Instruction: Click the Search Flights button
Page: home
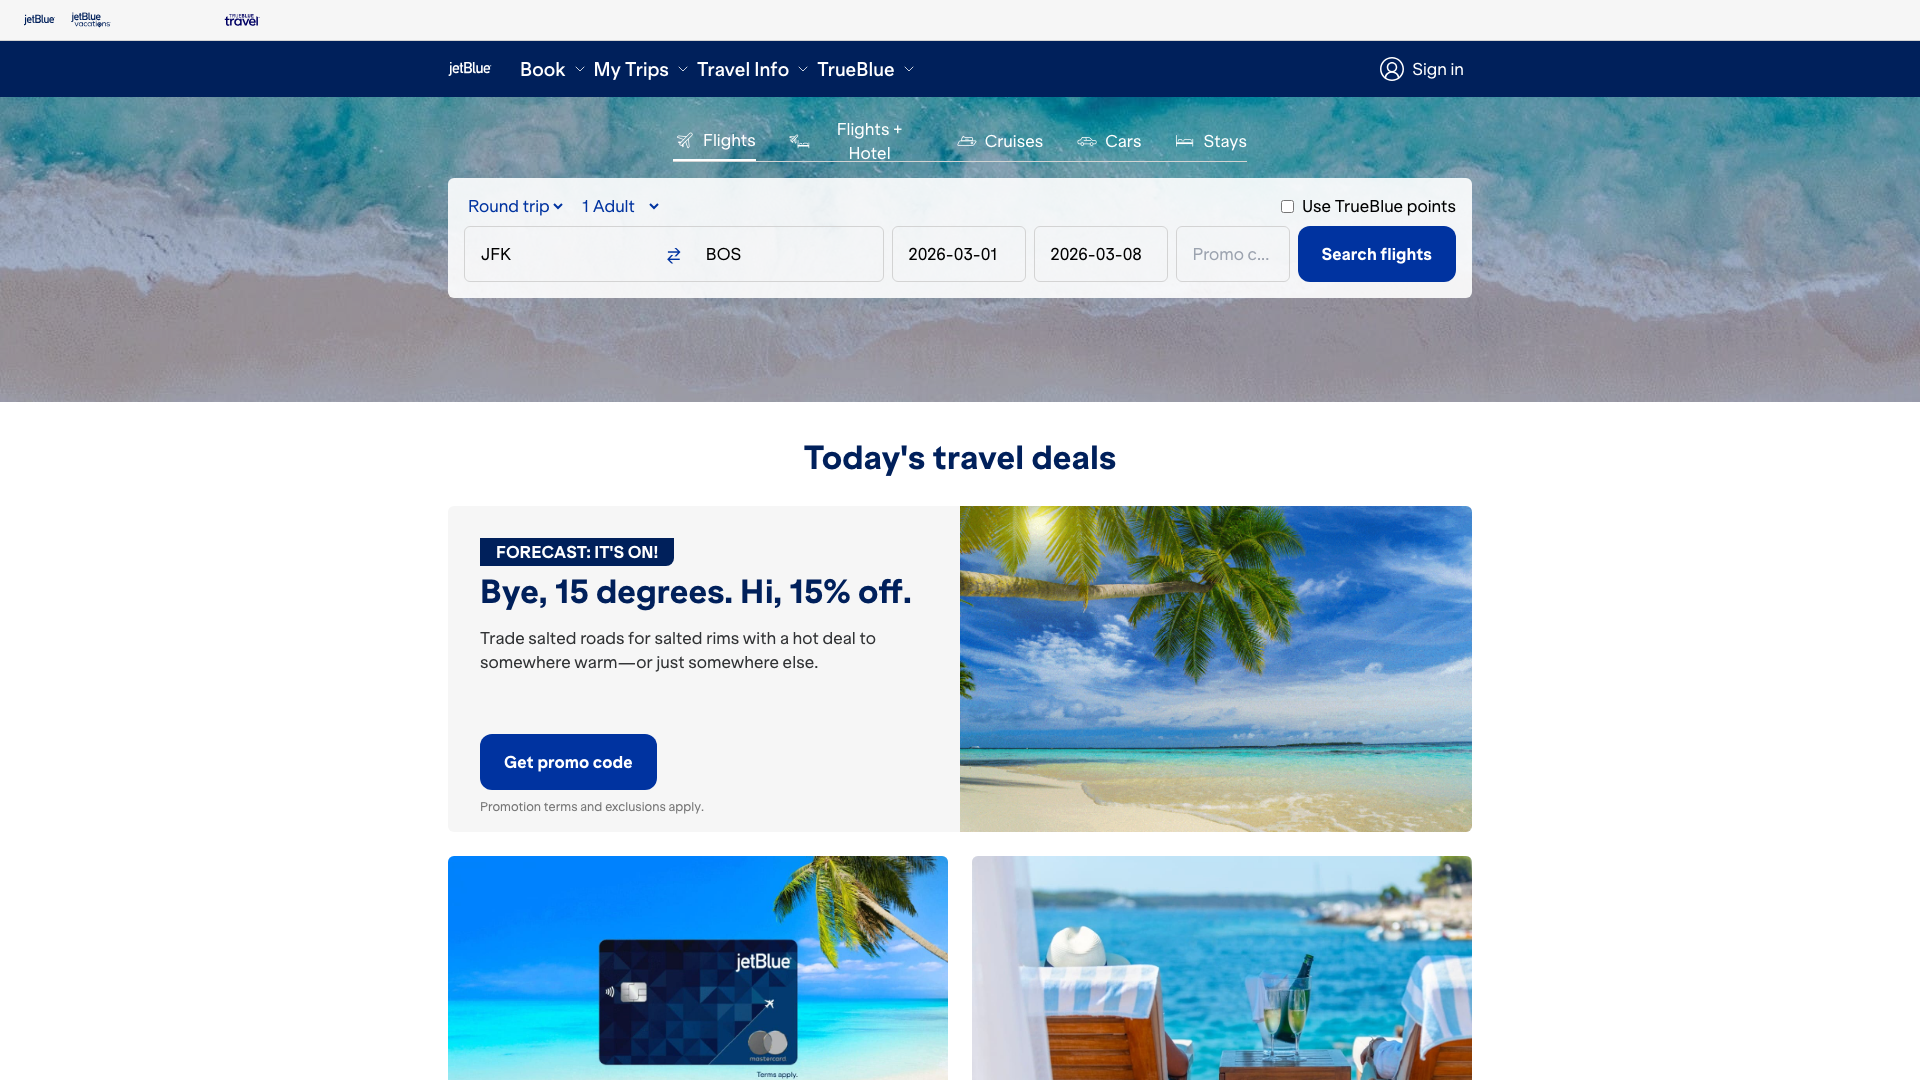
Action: click